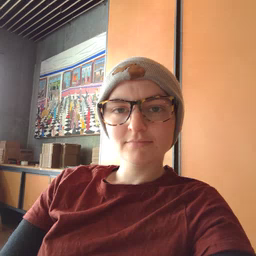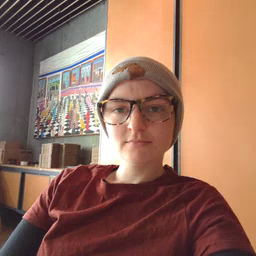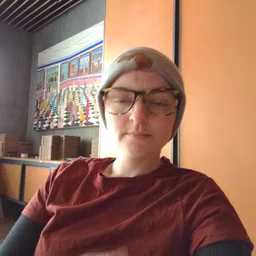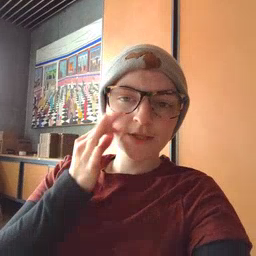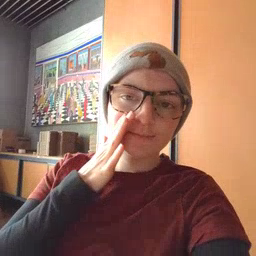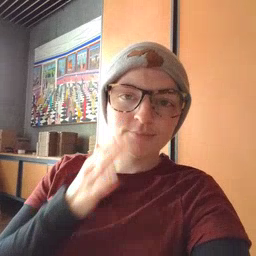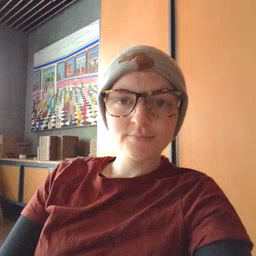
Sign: bee